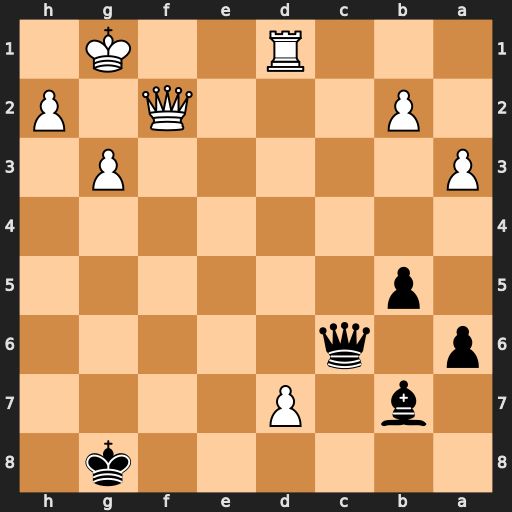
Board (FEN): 6k1/1b1P4/p1q5/1p6/8/P5P1/1P3Q1P/3R2K1
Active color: b
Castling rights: -
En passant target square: -
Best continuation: Qh1#